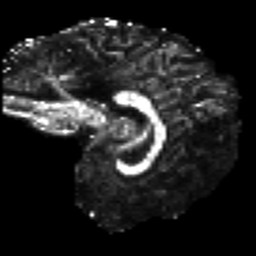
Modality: FA
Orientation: sagittal
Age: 24
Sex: female
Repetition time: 8.4 s
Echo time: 0.09 s